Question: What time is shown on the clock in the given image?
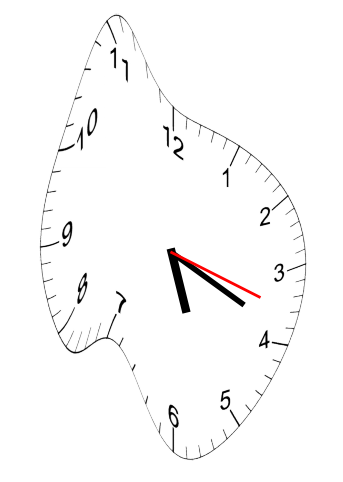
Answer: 05:19:18